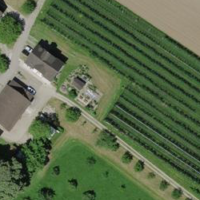
EUNIS habitat code: 52
Species observed at this site:
Anthriscus sylvestris